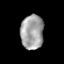
Tissue: prostate
Cell type: T cells
Senescence score: 0.2886
Nuclear area (px): 769
Mean DAPI intensity: 162.415